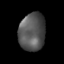
Tissue: lung
Cell type: Epithelial cells
Senescence score: 0.1463
Nuclear area (px): 973
Mean DAPI intensity: 86.177